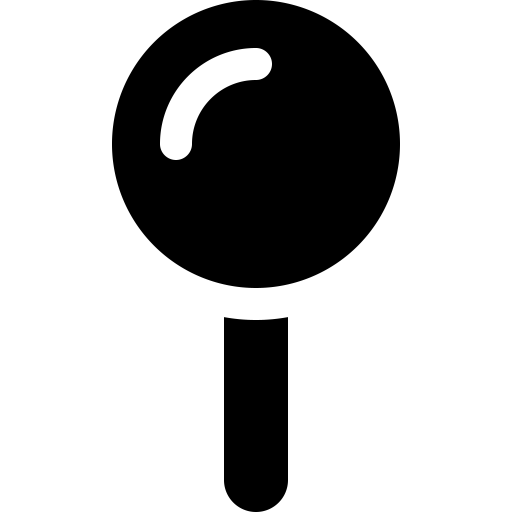
Tags: icon, FontAwesome, fa-icon, solid, map, pin